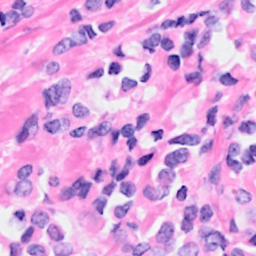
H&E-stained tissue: Breast